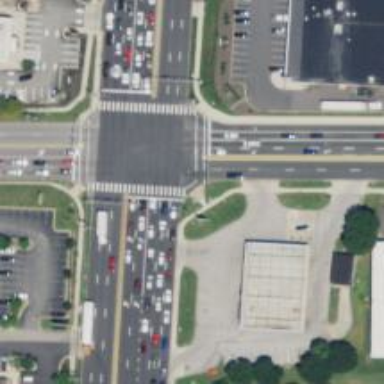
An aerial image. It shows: Solid stop line on the road.